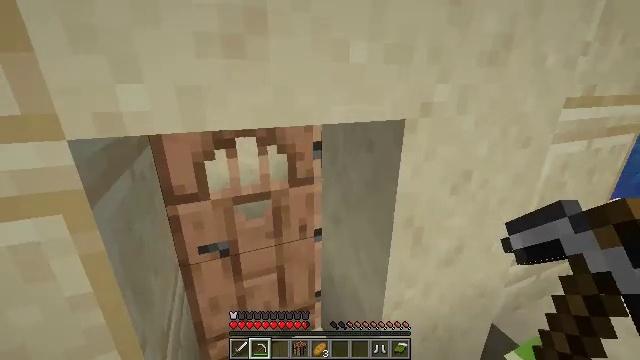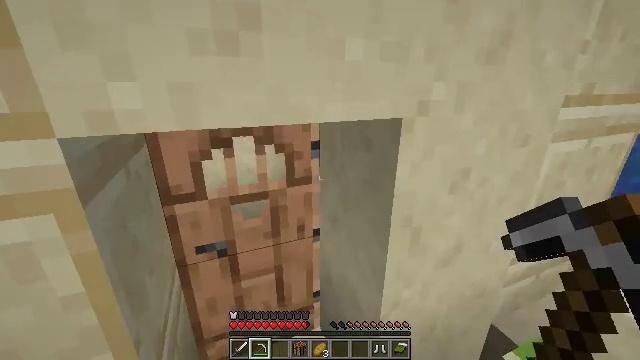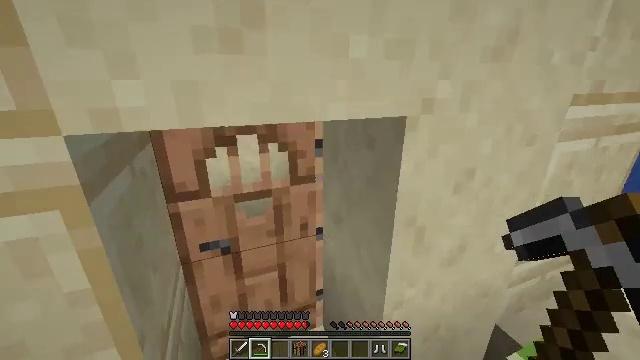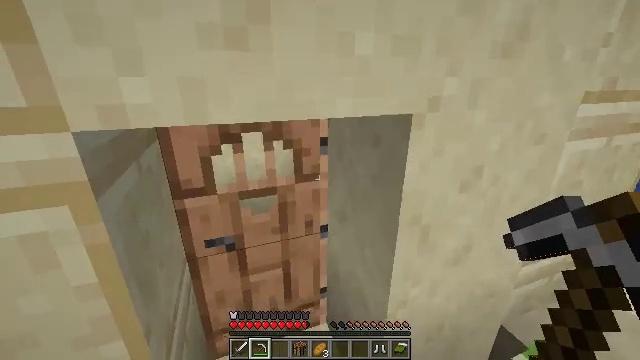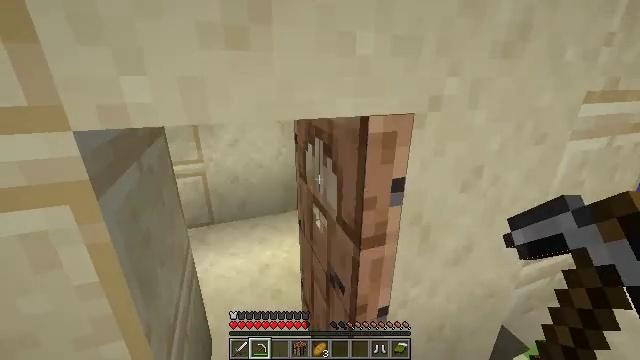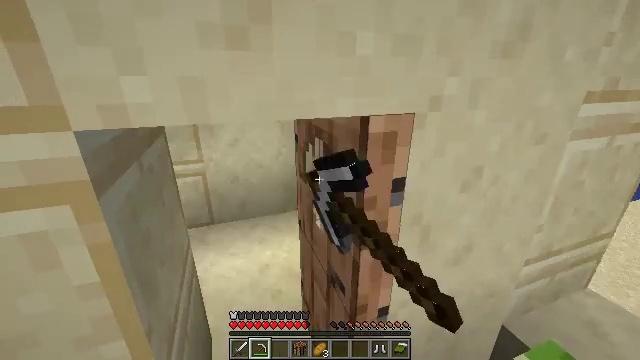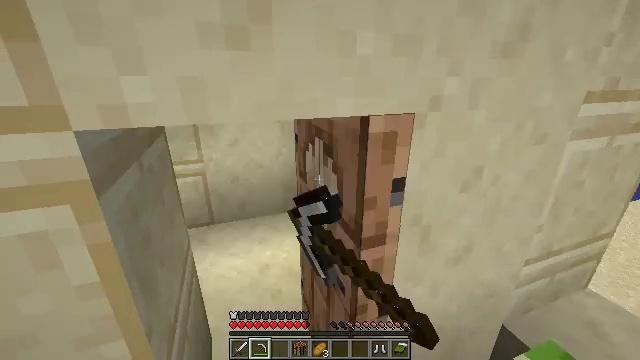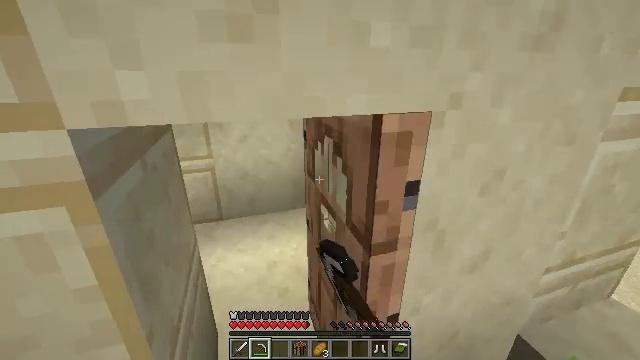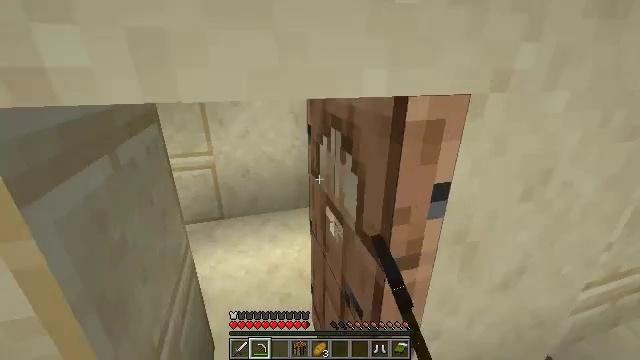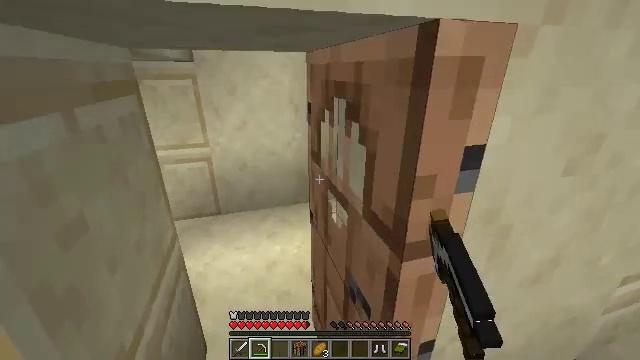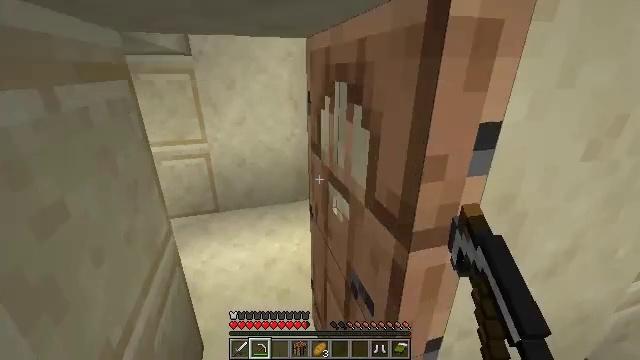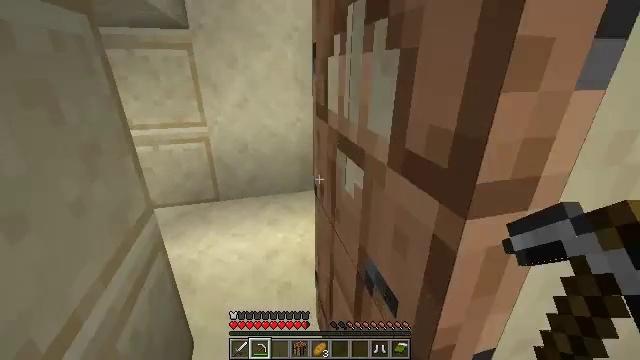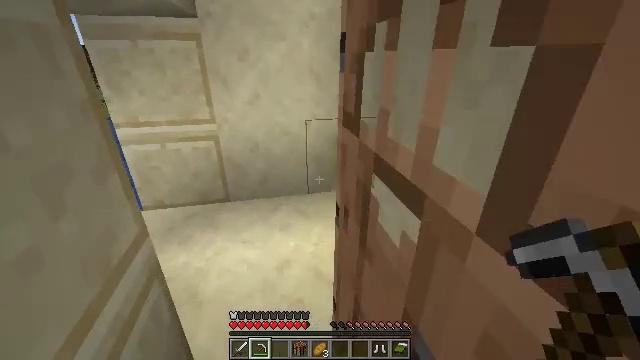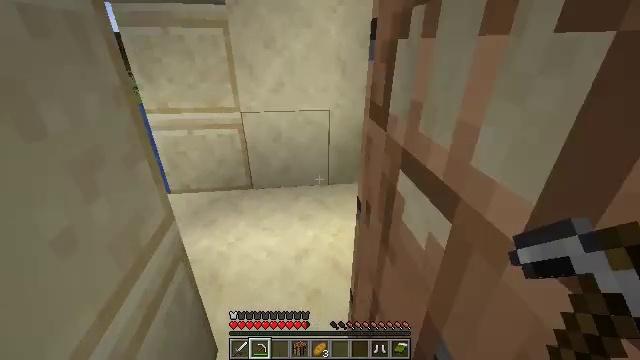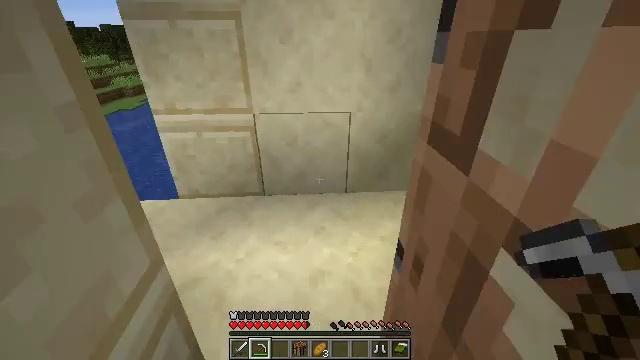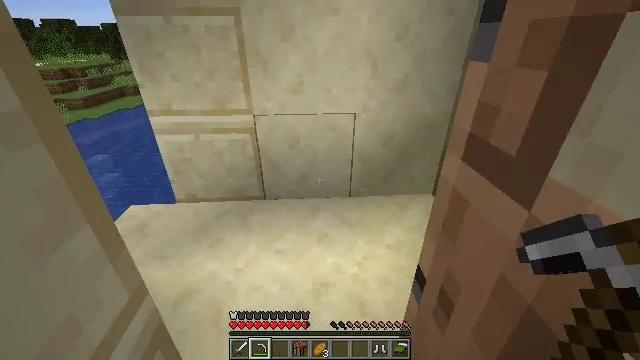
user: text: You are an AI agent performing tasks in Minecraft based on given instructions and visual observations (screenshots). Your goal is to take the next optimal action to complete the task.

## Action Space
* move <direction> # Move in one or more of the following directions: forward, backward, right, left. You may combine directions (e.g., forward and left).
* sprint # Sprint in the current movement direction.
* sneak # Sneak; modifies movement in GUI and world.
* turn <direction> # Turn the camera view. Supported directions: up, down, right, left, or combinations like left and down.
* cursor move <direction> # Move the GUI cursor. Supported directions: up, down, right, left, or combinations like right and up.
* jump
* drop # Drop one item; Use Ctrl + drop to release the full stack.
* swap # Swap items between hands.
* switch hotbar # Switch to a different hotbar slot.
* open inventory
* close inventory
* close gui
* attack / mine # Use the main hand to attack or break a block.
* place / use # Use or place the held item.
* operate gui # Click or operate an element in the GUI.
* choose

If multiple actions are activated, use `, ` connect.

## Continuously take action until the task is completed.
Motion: motion action
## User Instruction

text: Break the bookshelf for books.
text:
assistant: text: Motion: no_op
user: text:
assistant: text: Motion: no_op
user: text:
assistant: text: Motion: turn left
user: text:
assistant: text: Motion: use / place
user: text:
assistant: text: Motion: use / place
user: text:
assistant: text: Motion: use / place
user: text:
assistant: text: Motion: move forward, turn left
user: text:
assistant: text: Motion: move forward, turn left
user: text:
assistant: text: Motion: move forward
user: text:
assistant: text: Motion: move forward
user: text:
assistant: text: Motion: move forward, turn left
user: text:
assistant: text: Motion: move forward, turn left and down
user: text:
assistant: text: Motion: move forward, turn left and down
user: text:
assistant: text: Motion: move forward, turn left and down
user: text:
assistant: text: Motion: move forward
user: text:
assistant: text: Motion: turn right
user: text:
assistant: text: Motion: turn right and up
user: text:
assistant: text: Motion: turn right and up
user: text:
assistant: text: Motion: turn right and up
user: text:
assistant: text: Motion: turn right and up
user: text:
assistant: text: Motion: turn right
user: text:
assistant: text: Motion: no_op
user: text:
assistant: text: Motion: no_op
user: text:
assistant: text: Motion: move right, turn right and down
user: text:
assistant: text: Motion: move right, turn down
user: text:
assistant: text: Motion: move forward and move right
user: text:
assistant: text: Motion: move forward and move right
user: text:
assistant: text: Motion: move forward
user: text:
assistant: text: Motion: move forward
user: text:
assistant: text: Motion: move forward, turn left and up